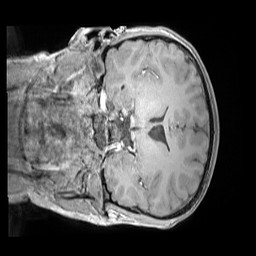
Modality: MP2RAGE
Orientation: coronal
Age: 11
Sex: male
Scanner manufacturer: siemens
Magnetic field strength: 3 T
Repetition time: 4 s
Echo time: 0.00303 s